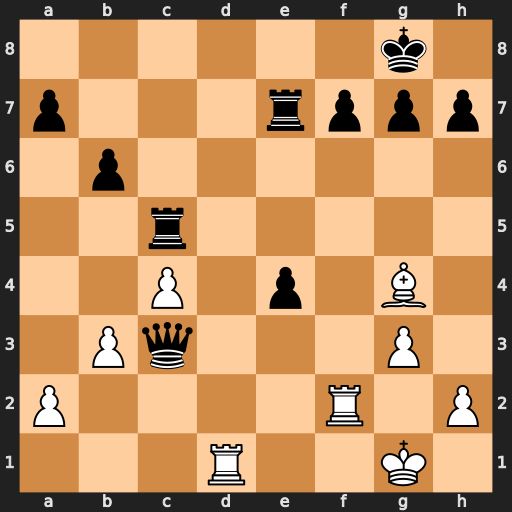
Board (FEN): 6k1/p3rppp/1p6/2r5/2P1p1B1/1Pq3P1/P4R1P/3R2K1
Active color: w
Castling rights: -
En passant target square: -
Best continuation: Rd8+ Re8 Rxe8#